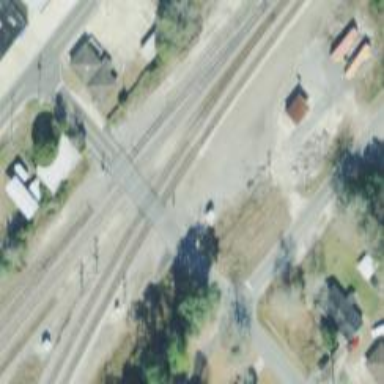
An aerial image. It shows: Level crossing with lights on the railway.